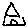
Label: house